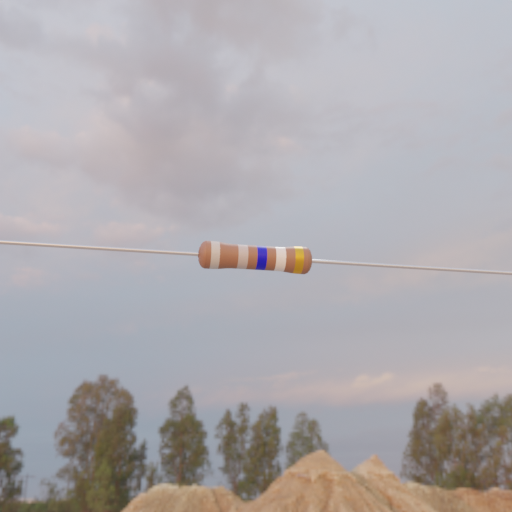
Resistor colour bands (in order): silver, silver, blue, white, gold